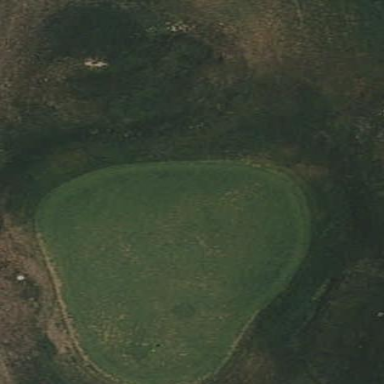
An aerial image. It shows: Golf rough area.